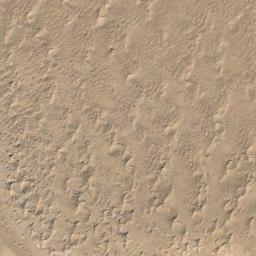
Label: desert